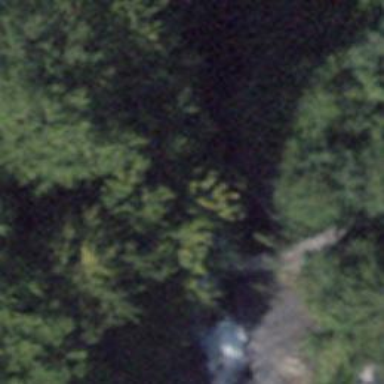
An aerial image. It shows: Beautiful waterfall.